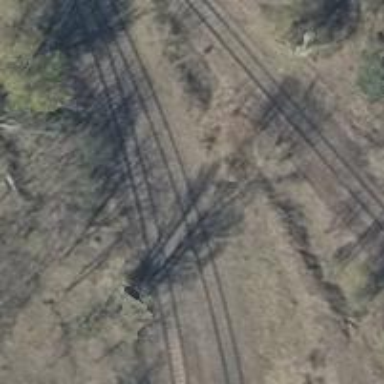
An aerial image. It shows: Railway yard used for servicing trains.